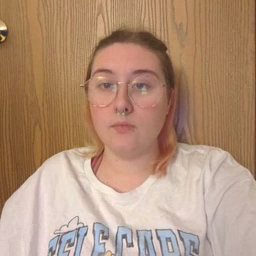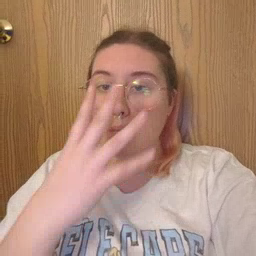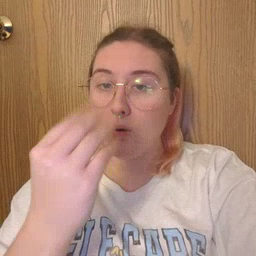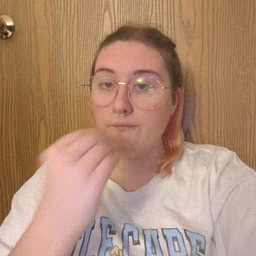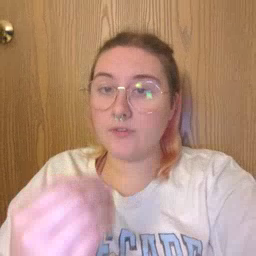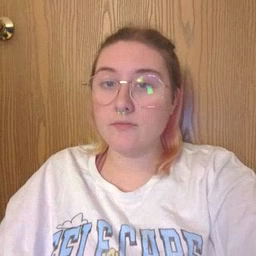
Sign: wolf